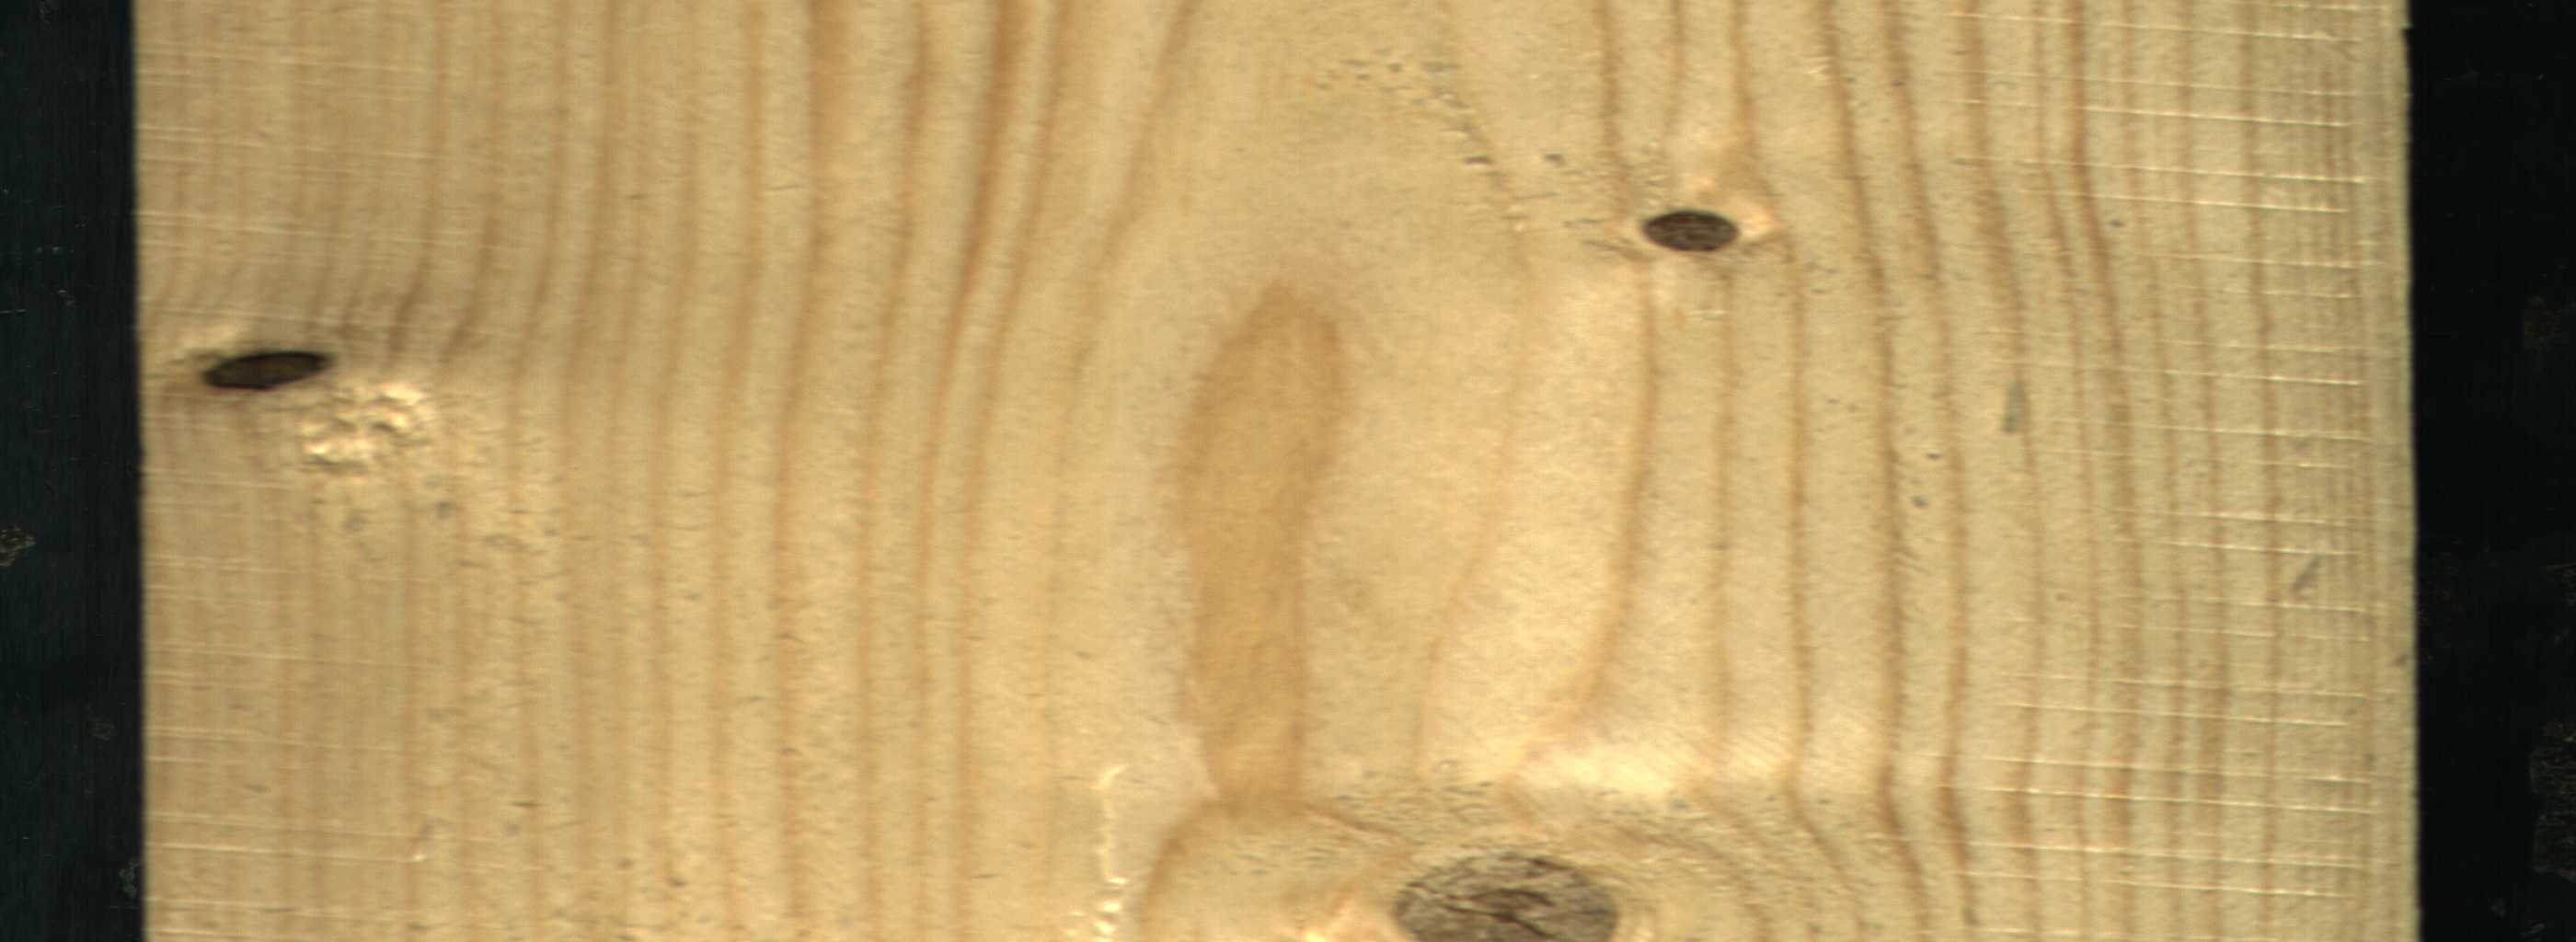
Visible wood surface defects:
knot_with_crack
Dead_Knot
Dead_Knot